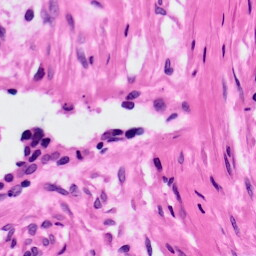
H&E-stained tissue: Ovarian